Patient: sex F, age 58
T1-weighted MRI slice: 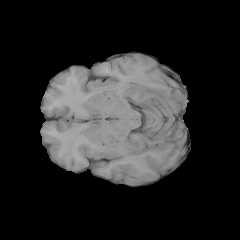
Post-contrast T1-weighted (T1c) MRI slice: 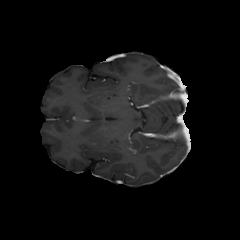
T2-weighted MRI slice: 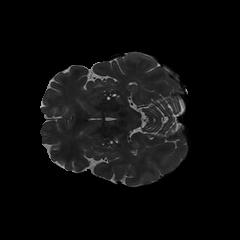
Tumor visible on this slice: no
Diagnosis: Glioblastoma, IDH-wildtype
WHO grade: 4